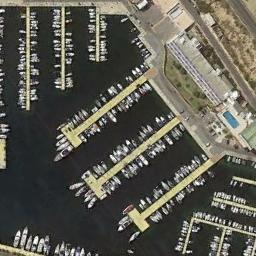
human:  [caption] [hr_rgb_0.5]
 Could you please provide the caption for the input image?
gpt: The harbor has many branches .

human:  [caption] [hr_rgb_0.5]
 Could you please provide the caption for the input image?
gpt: There are many ships neatly arranged on the sea by the harbor, And there are many buildings on the harbor .

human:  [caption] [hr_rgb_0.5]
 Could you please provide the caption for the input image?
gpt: The harbor has lots of neatly docked boats and the color of the waters is dark green .

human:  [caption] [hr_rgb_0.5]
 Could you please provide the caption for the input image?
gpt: There are many boats docked neatly at the harbor .

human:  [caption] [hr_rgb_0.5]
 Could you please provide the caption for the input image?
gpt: There are many ships in the harbor .